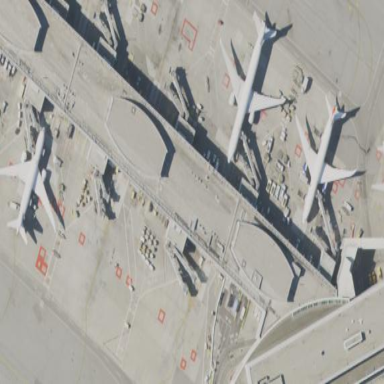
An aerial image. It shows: Terminal building at airport.